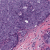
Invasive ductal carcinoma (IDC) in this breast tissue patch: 0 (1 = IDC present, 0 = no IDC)